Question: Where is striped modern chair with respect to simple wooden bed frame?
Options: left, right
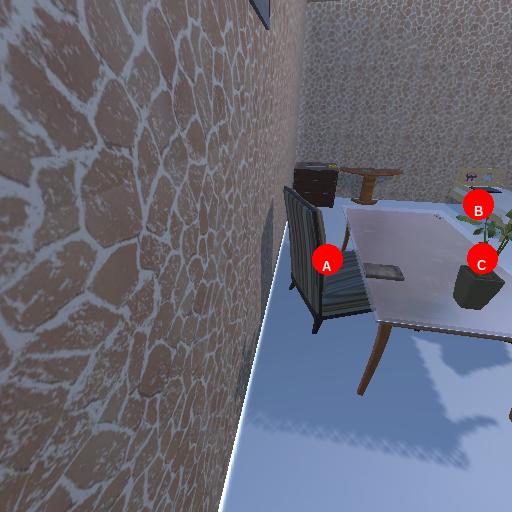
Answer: left